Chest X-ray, PA view. Patient: 42 years old, sex M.
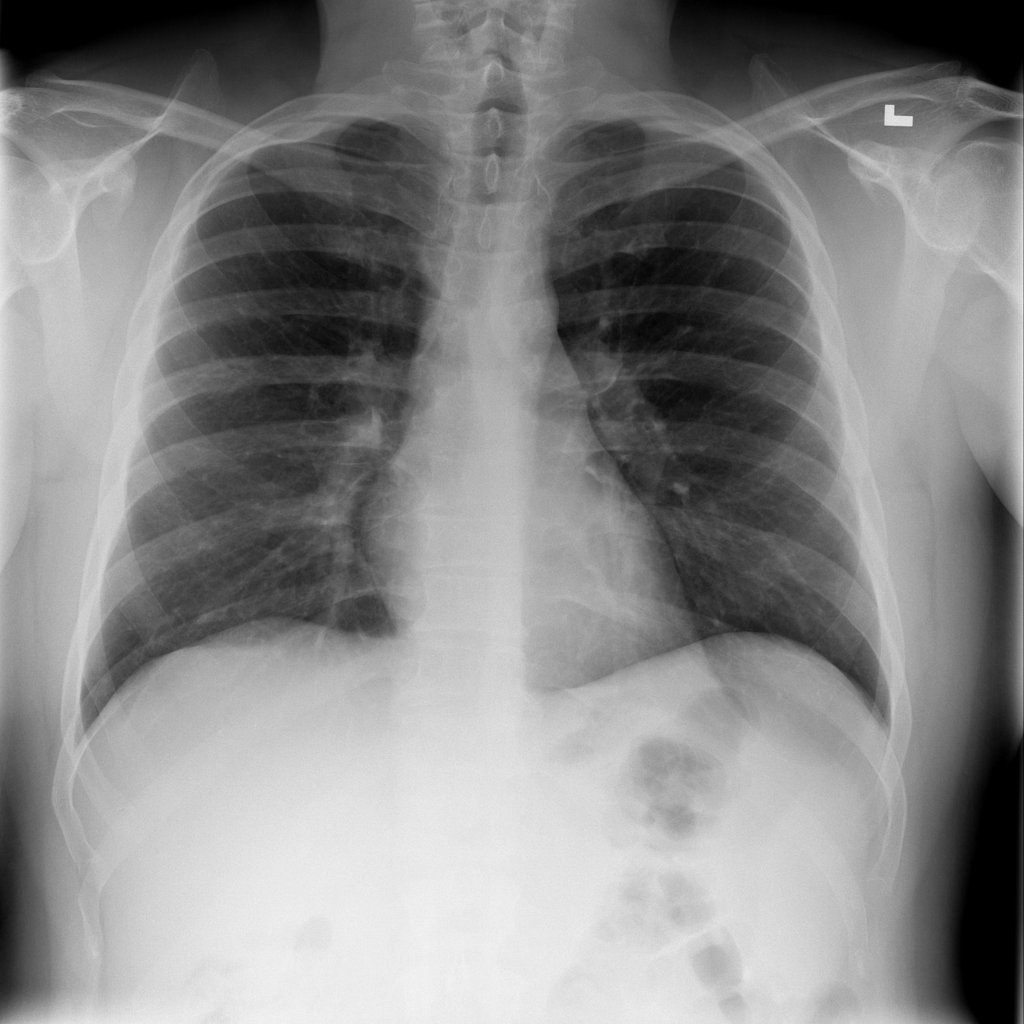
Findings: No Finding